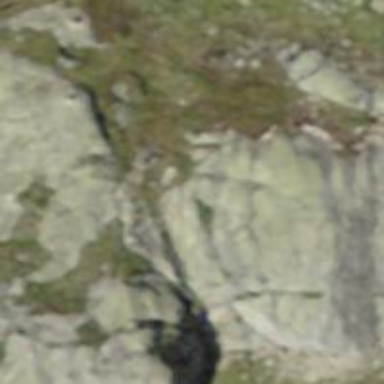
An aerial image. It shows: Cliff in nature.